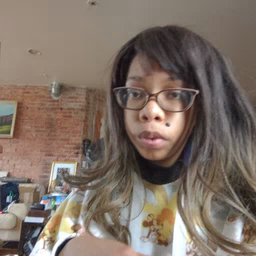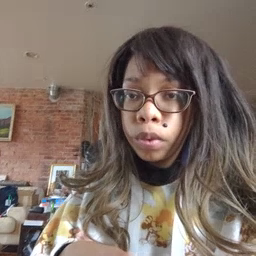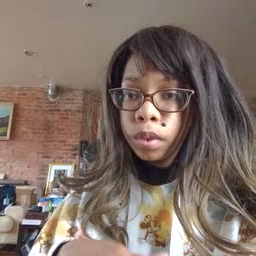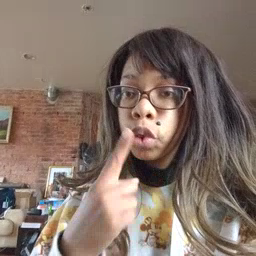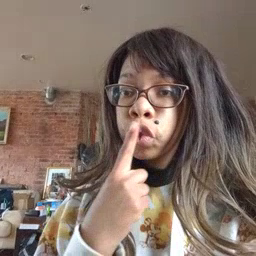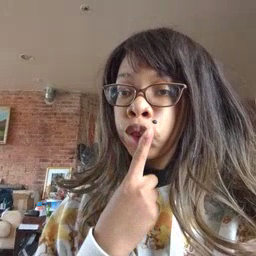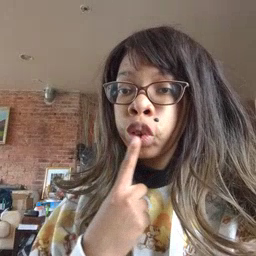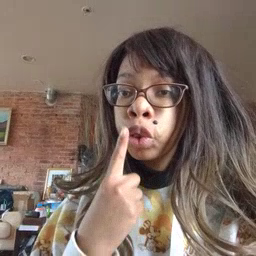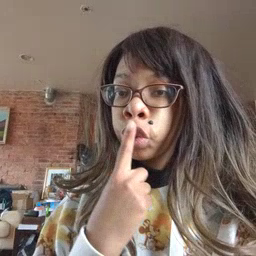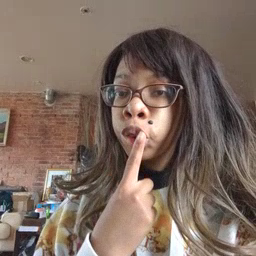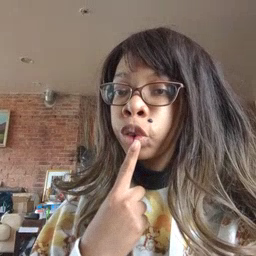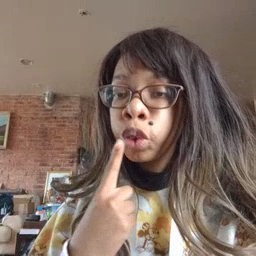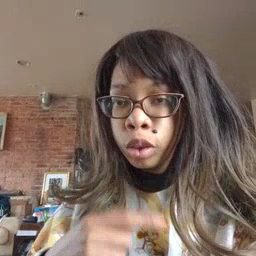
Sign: mouth